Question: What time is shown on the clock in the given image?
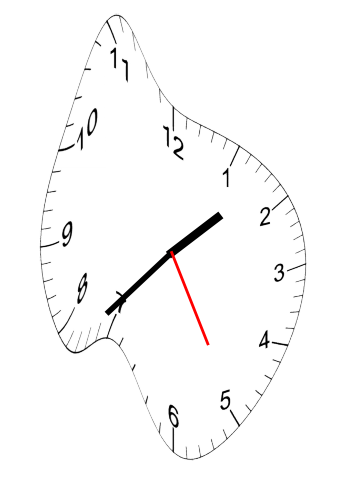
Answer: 01:37:25